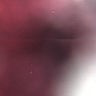
Metastatic tissue present: no